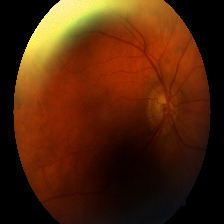
Diabetic retinopathy grade: Moderate